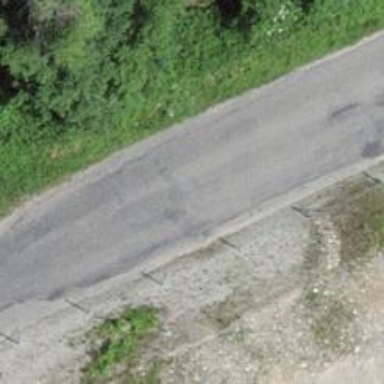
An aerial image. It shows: Unclassified road.